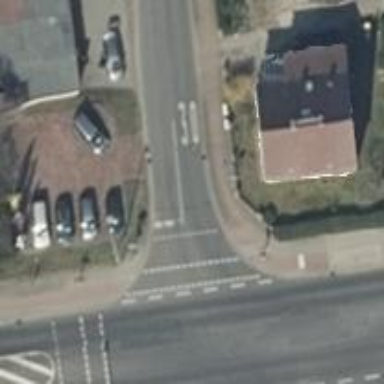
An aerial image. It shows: Road with traffic signals at crossing.